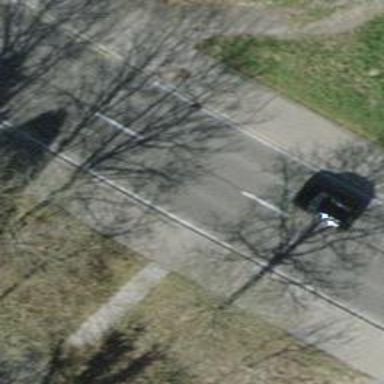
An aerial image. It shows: Road with steps.